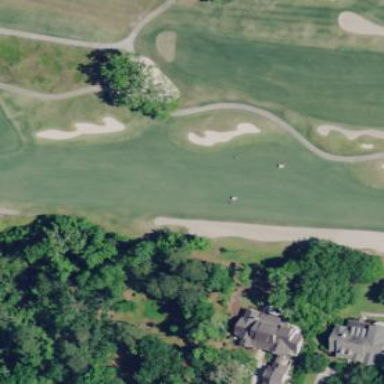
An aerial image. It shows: Grassy area designated as golf fairway.